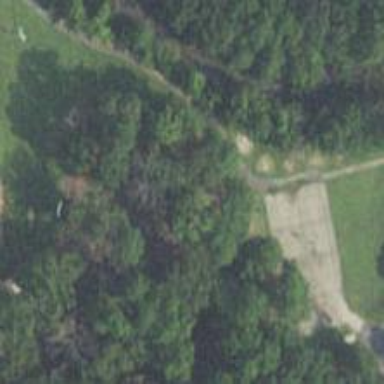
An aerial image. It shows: Disc golf hole.